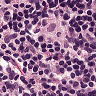
Metastatic tissue present: no